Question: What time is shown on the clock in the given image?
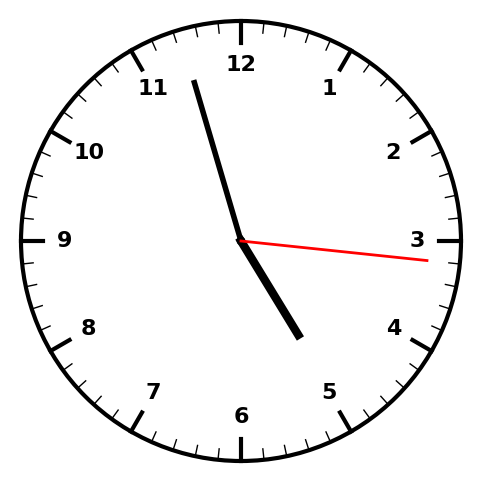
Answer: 04:57:16